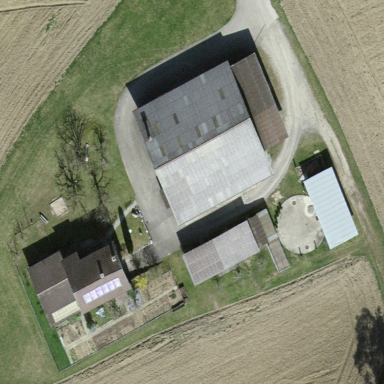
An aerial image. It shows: Farmyard area.